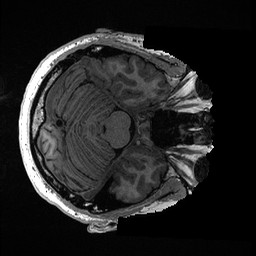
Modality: T1w
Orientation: axial
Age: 36
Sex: male
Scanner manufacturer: ge
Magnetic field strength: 3 T
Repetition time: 0.006952 s
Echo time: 0.00292 s